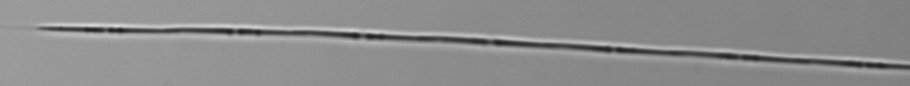
Label: Pseudo-nitzschia